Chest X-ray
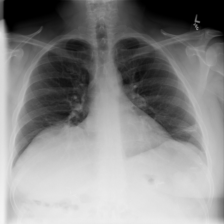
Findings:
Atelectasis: negative
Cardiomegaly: negative
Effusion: negative
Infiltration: negative
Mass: negative
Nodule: negative
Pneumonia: negative
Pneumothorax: negative
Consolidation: negative
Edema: negative
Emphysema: negative
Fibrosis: negative
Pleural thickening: negative
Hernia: negative